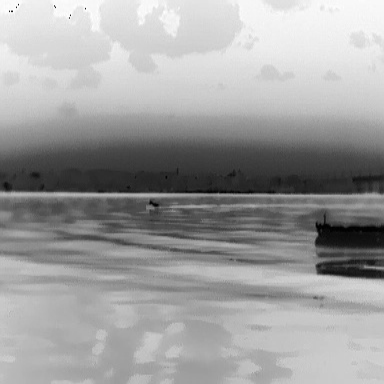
There are two objects shown in the infrared image, including a warship, and a liner.